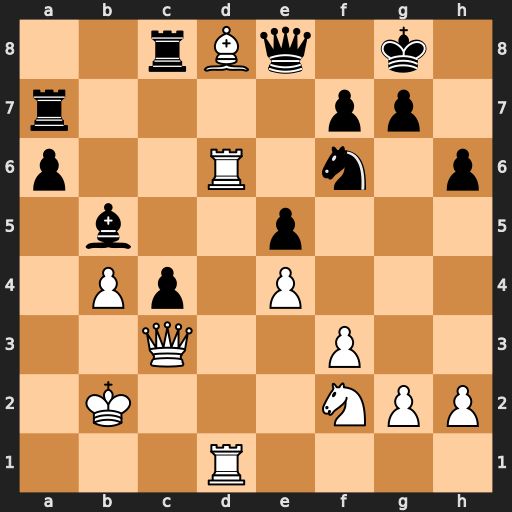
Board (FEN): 2rBq1k1/r4pp1/p2R1n1p/1b2p3/1Pp1P3/2Q2P2/1K3NPP/3R4
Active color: w
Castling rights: -
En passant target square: -
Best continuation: Bxf6